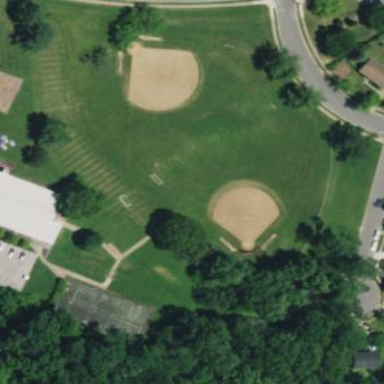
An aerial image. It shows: Baseball pitch for leisure and sports activities.